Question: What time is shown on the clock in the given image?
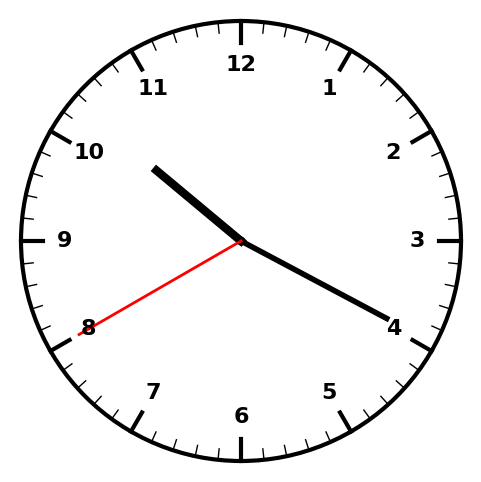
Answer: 10:19:40